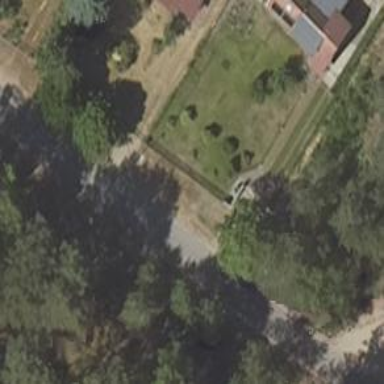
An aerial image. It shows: Driveway leading to service road.